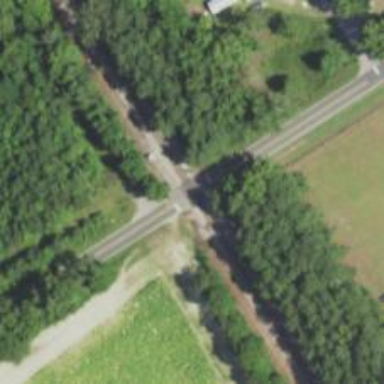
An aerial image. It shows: Level crossing with both lights and saltire in place.